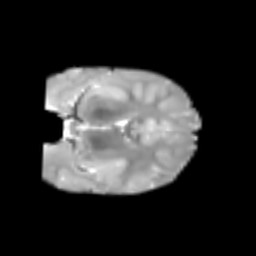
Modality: T2w
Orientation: coronal
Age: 6
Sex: male
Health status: healthy